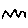
Label: zigzag